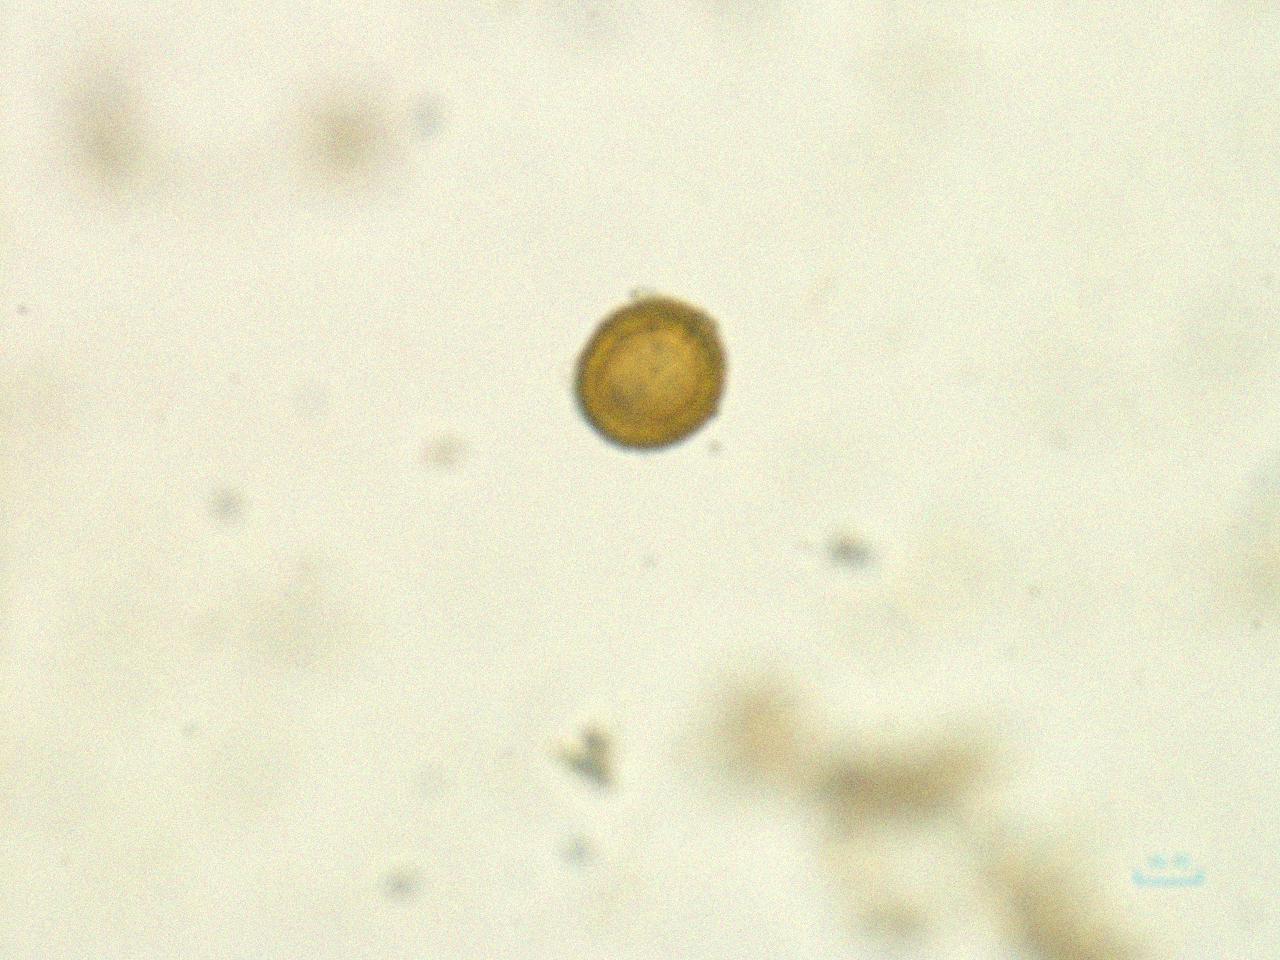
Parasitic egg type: Taenia spp. egg